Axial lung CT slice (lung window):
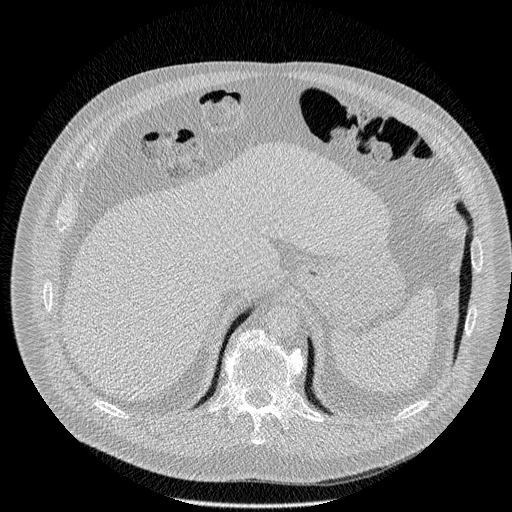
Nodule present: no